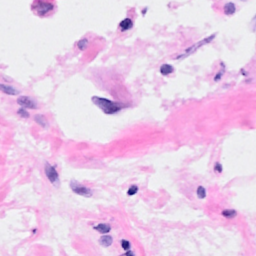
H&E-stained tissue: Breast